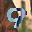
Label: 9